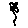
Label: flower